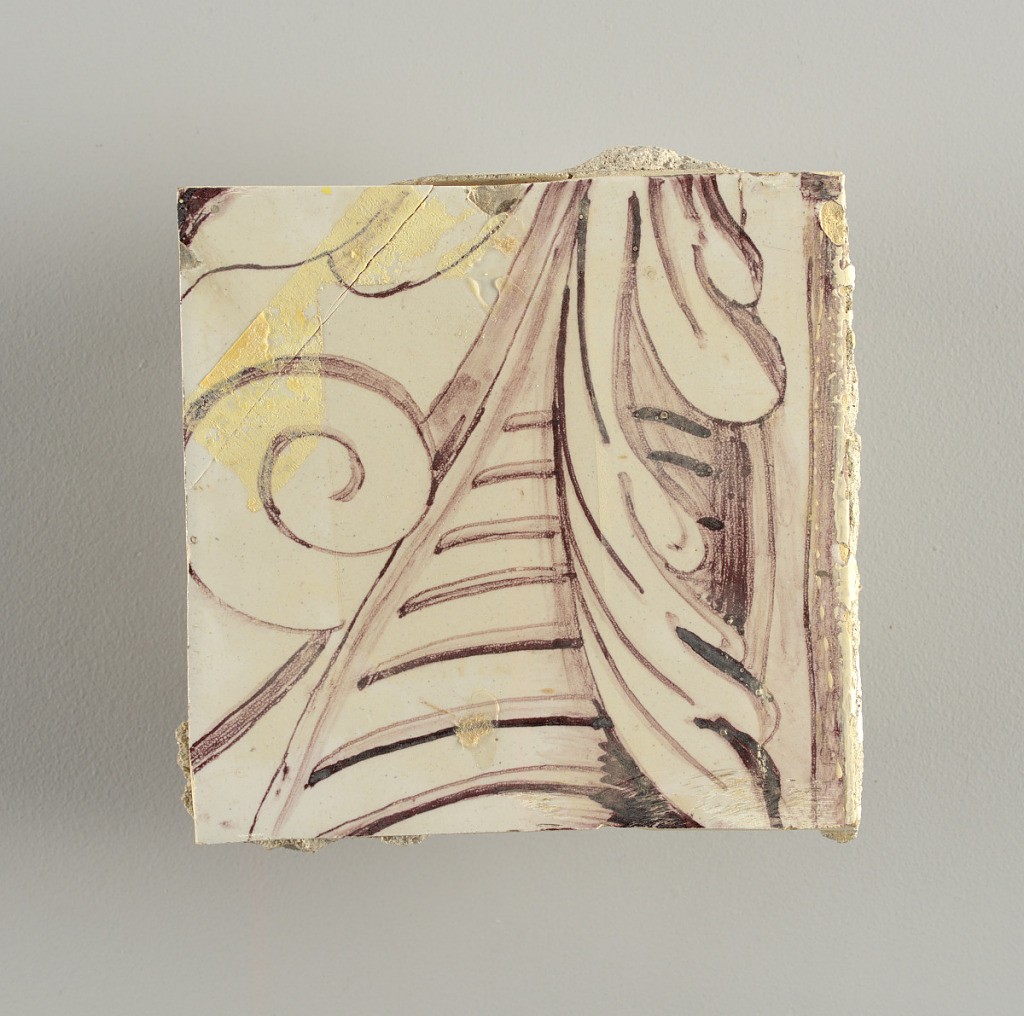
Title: Wall facing
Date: ca. 1725
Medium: tin-glazed earthenware, underglaze
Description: Running design for a frieze or a dado, composed of scrolls of foliage and strapwork, and four repeating motifs--a seated woman in a small upright oval medallion, a putto seated on a rocailled base, and strapwork in axial pattern.  The various panels, A to F, show various repeats of the same design, all being five tiles high and a varying number of tiles wide.